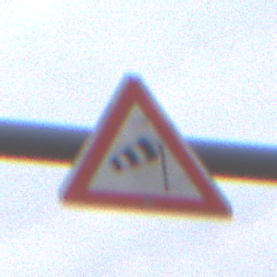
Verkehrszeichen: SeitenwindVonRechts
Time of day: Midday
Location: Outdoor (Suburban)
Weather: Overcast
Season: NotSpecified
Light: Natural